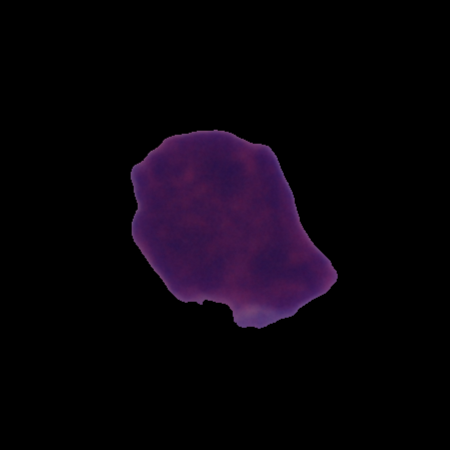
Label: cancer